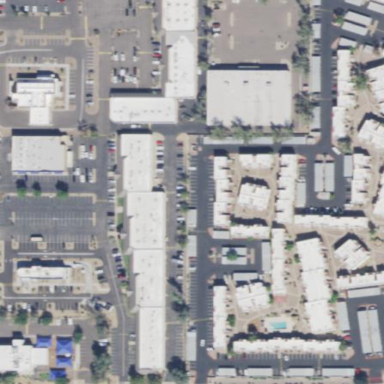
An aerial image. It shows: Retail area.